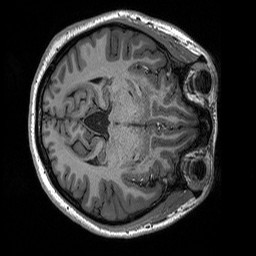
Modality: T1w
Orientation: axial
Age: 19
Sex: female